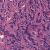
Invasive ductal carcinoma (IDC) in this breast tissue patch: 1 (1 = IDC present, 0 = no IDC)